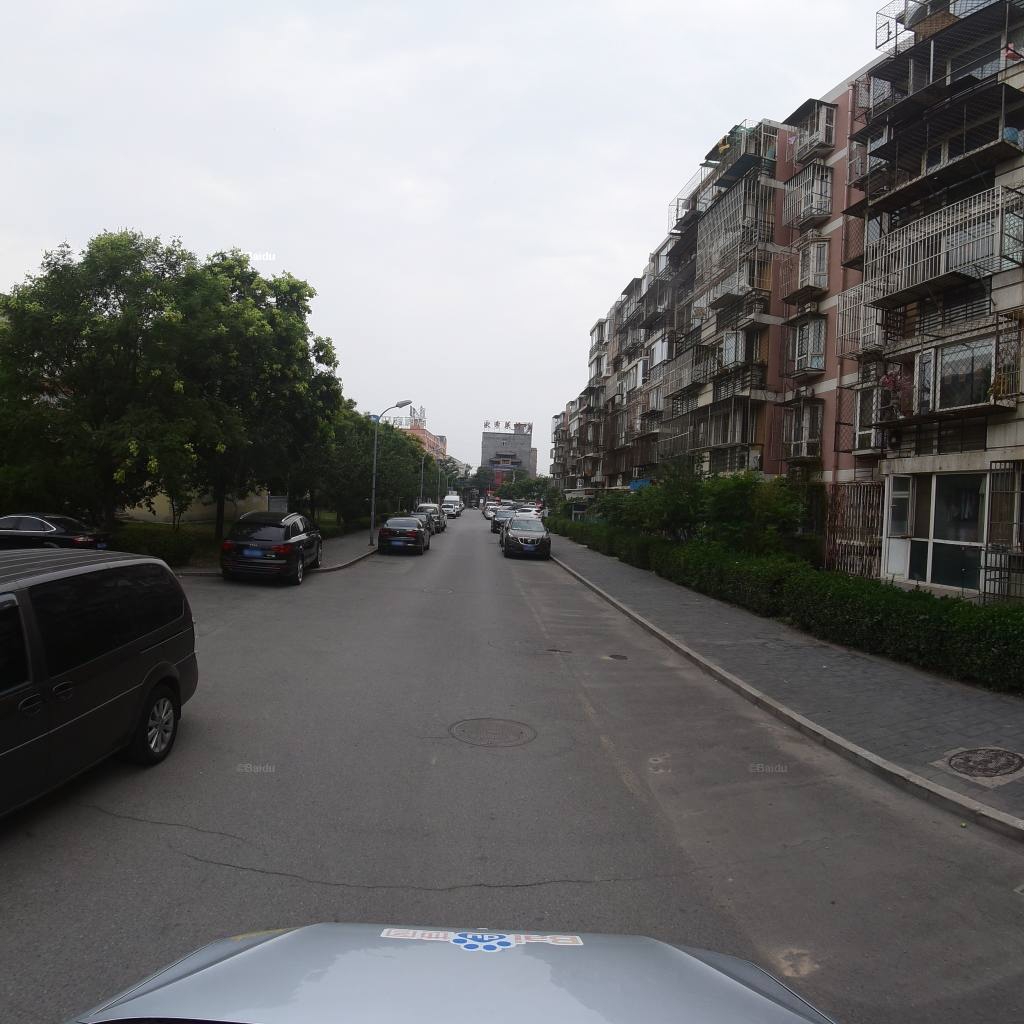
Region: Fengtai
Road damage annotations: manhole cover, transverse crack, transverse crack, manhole cover, manhole cover, manhole cover